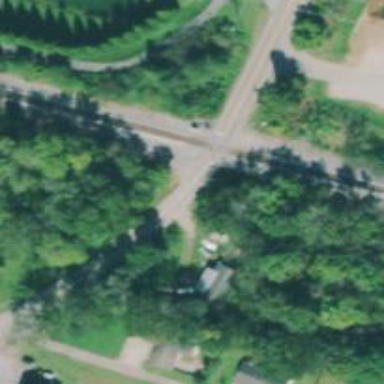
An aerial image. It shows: Level crossing with lights on the railway.